Question: I need to accept an unmodifiable SOAP message that includes some data. It is posted to my WSDL file and then PHP SoapServer. How can I extract specific data (wrapped in an xml key) in the message via my wsdl or php?
Data flow (actions are arrows, with the second arrow originating from the SoapServer.php bubble and receiving a response):

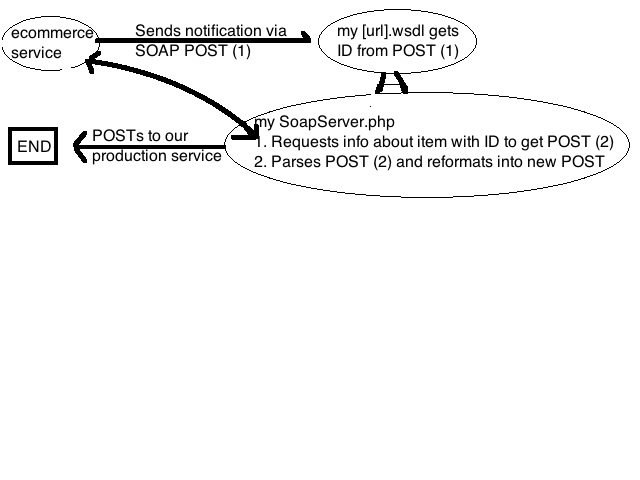
Answer: Turns out that the best way to do what I'm looking for is simply 'file_get_contents("php://input")'.
This is an easy way to trigger scripts by listening for POSTs. I simply point a service's webhook url to the script, which 'file_get_contents("php://input")', cast to an 'array', and then 'simplexml_load_string()' to parse it and use one of the keys' data as the parameter for my script.